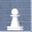
Piece: wP